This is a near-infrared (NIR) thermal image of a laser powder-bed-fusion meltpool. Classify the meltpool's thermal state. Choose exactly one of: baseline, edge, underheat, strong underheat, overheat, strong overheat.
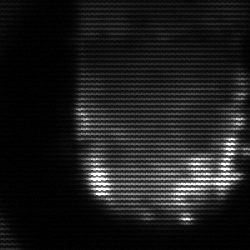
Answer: baseline